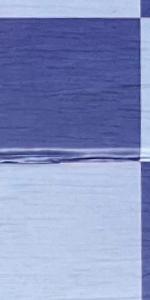
Label: Empty